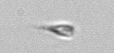
Label: Calciopappus